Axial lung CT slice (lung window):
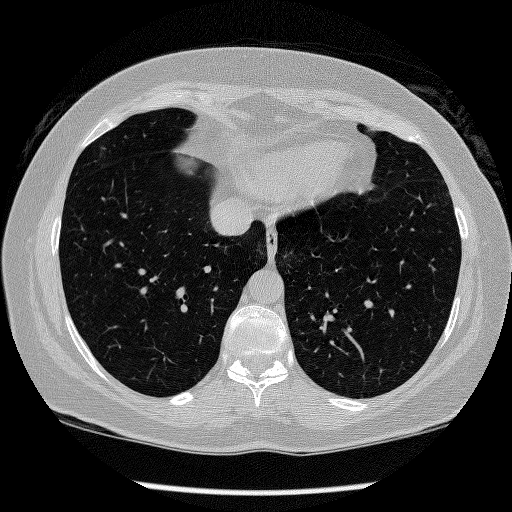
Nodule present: no